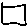
Label: square